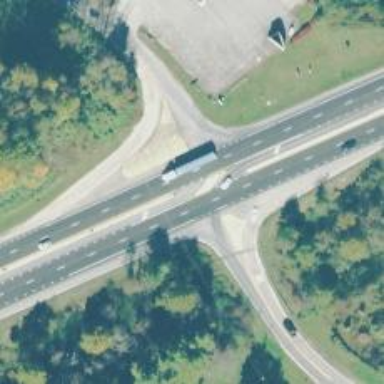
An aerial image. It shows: Trunk link highway with asphalt surface.